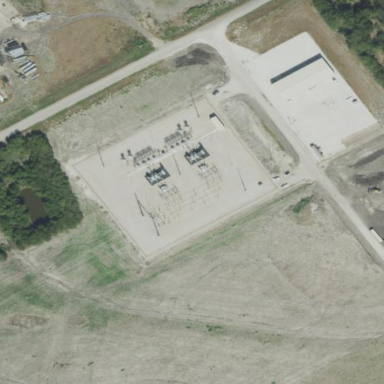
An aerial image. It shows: Power substation specializing in generation.